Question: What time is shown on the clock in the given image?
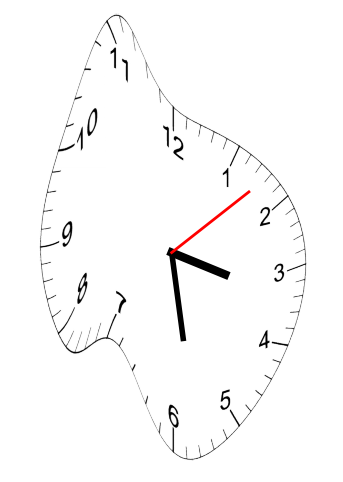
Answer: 03:28:08